Question: I have two tables called "wants" and "has_wanted" as shown below:
## wants
email id
chris 219
chris 222
## has_wanted
email id
chloe 219
chloe 221
chloe 221
chloe 222
chloe 223
chris 219
chris 221
mike 220
mike 221
mike 223
I want to select the item id's which have the email 'chris' that are in either table such that 'mike' in the 'has_wanted' table does not also have the id's. The figure below shows what I am trying to do.
[][1]
My first attempt was to use a join as desired below:
'''
select o.email, o.id from
(
select email,id from has_wanted
where email = 'chris'
union
select email, id from wants
where email = 'chris'
)
as o
left join has_wanted
on o.id = has_wanted.id
where has_wanted.email = 'mike'
and
has_wanted.id is null
'''
I expected id#'s {219,222} to be in the result. However, I get zero results.
Any suggestions about where I am going wrong? I am using Derby for as my database.
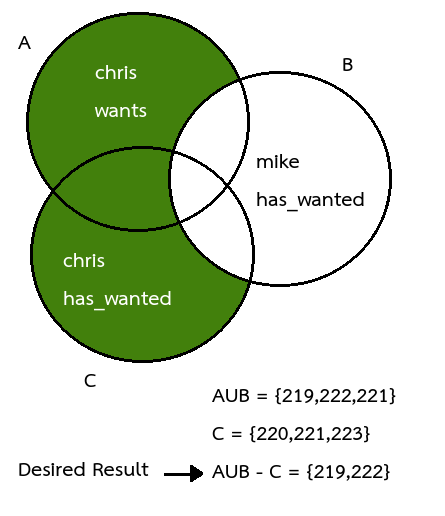
Answer: Try using a 'not in'
'''
select o.email, o.id
from
(
select email,id
from has_wanted
where email = 'chris'
union
select email, id
from wants
where email = 'chris'
) as o
Where o.id not in
(
Select id
from has_wanted
where has_wanted.email = 'mike'
)
'''